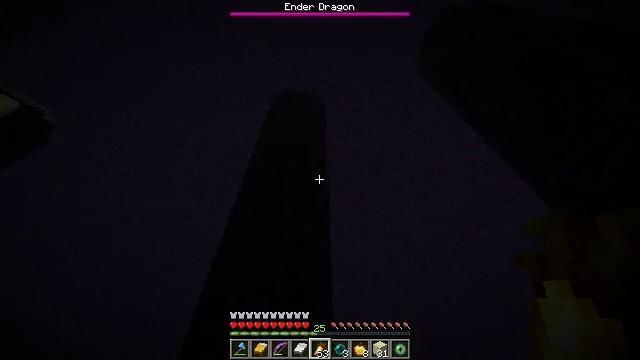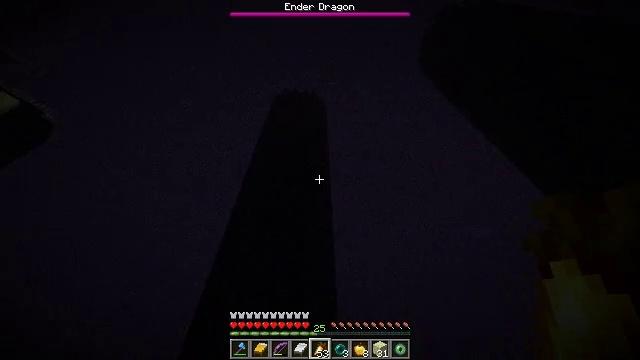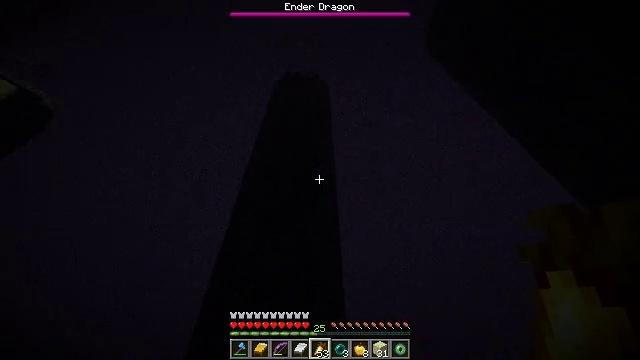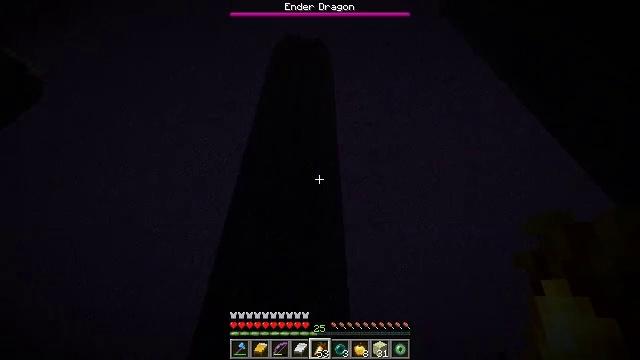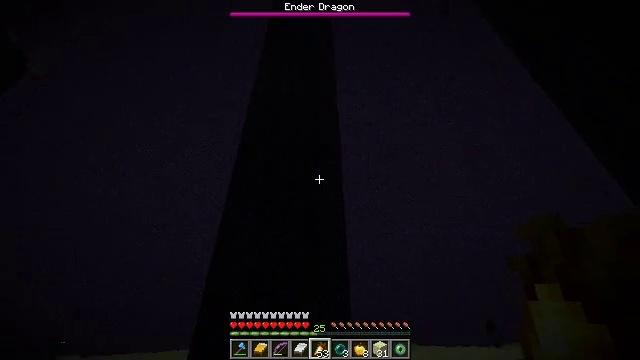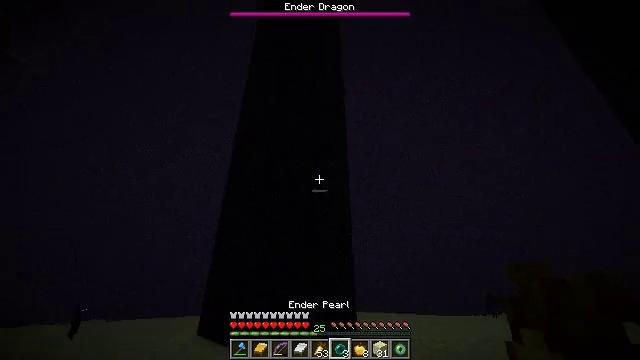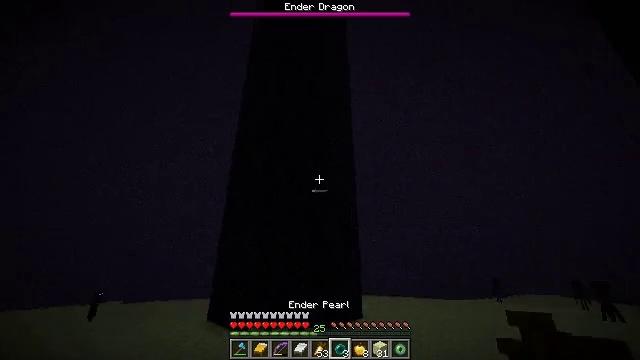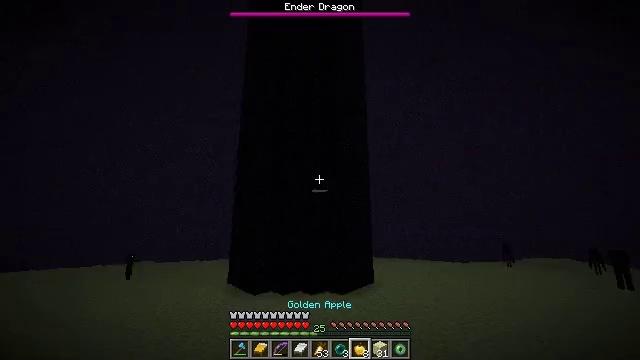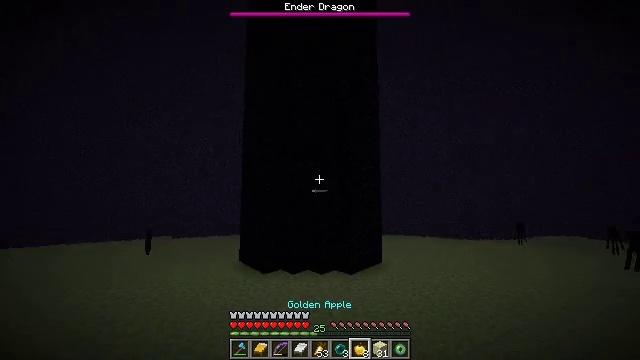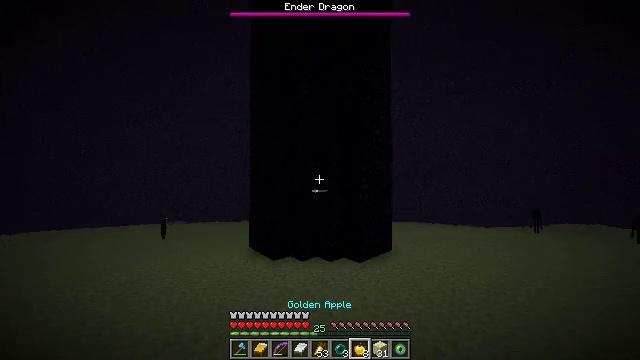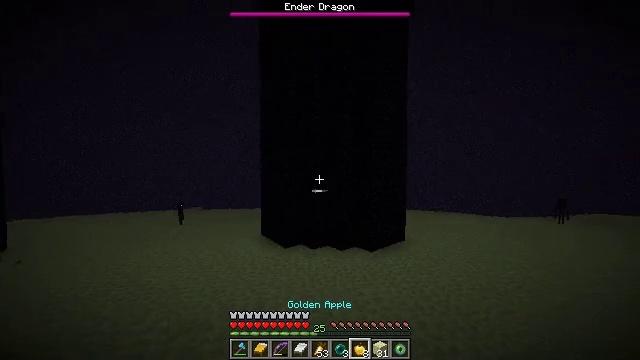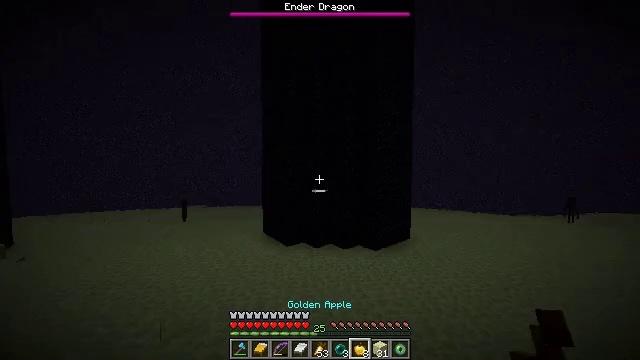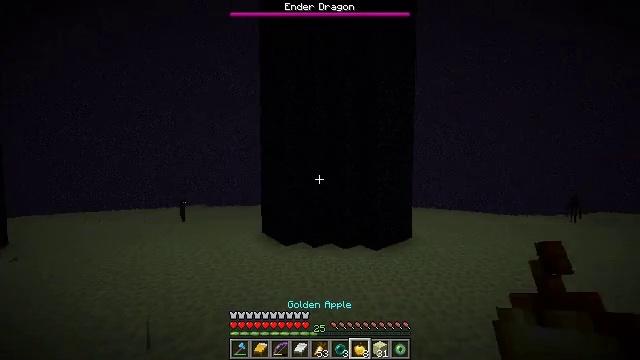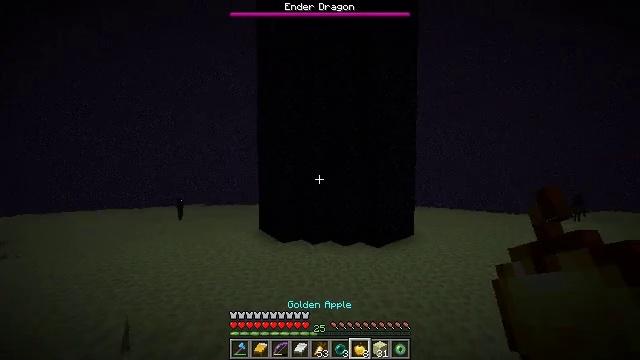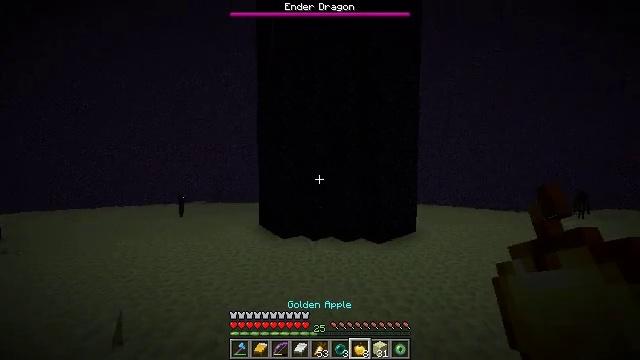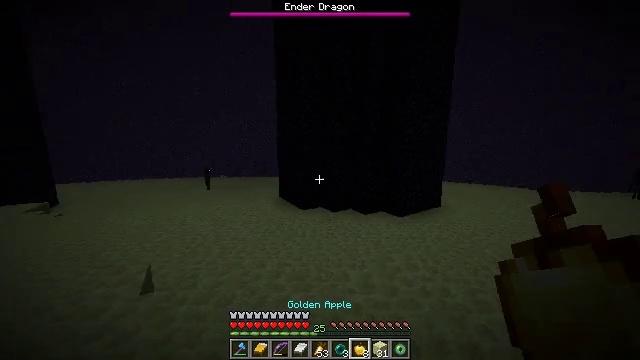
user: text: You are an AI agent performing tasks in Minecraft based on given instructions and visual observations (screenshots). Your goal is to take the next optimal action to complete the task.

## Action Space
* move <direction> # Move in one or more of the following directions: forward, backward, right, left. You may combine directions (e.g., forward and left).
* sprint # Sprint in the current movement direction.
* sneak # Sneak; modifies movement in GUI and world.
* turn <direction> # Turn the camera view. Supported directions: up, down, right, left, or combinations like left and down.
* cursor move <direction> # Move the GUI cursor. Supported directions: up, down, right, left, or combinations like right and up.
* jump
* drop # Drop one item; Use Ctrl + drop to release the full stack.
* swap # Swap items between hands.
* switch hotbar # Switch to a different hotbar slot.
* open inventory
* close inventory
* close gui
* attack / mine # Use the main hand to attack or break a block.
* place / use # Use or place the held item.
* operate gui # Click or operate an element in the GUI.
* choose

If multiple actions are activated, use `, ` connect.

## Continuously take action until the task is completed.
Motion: motion action
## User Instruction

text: Extract end stone with a pickaxe.
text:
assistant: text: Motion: move forward and move left, sprint
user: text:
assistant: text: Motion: move forward and move left, sprint, turn down
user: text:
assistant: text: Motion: move forward, sprint, turn down
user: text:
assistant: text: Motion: move forward, sprint, turn down
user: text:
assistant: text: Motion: move forward, sprint, turn left and down, jump
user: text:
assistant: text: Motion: move forward, sprint, turn left and down, jump
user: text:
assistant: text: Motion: move forward, sprint, turn left and down, jump
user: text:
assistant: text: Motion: move forward, sprint, turn left and down, jump
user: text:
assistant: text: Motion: move forward, sprint, turn left and down, jump
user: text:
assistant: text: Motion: move forward, sprint, turn left and down, jump
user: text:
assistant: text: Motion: move forward, sprint, jump
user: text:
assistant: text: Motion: move forward, sprint, jump
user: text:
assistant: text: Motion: move forward, sprint, jump
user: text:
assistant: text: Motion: move forward, sprint, jump
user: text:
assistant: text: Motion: move forward, sprint, turn left and down, jump
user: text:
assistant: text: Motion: move forward, sprint, turn left and down, jump
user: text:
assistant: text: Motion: move forward, sprint, turn down, jump
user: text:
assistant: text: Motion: move forward, sprint, turn down, jump
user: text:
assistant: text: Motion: move forward, sprint, turn right and down, jump
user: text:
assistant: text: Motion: move forward, sprint, turn right and down, jump
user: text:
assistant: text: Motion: move forward, sprint, turn right and down, jump
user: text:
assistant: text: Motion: move forward, sprint, jump
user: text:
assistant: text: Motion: move forward, sprint, jump
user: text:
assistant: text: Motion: move forward, sprint, turn right and down, jump
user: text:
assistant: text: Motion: move forward, sprint, turn right and down, jump
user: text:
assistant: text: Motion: move forward, sprint, jump
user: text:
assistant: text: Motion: move forward, sprint, turn down, jump
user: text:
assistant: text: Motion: move forward, sprint, turn down, jump
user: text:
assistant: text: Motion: move forward, sprint, turn down, jump
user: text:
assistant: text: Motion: move forward, sprint, turn down, jump